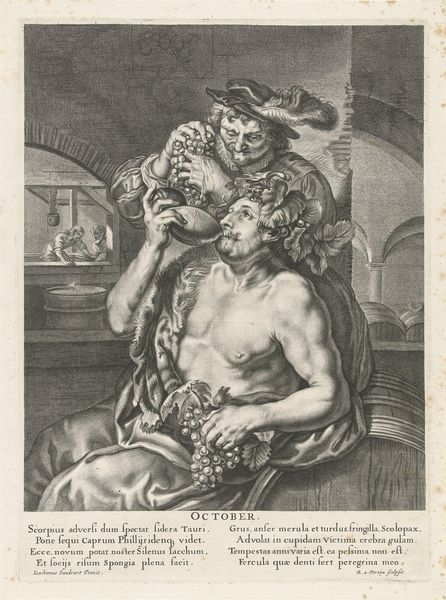
Titel: Oktober: Bacchus die wijn drinkt
Künstler: Reinier van Persijn
Standort: Amsterdam
Institution: Rijksmuseum
Schlagwörter: mann, brust, hut, männer, stuhl, trinken, rahmen, schüssel, spiegel, haare, trauben, liebe, arch, chair, hat, men, women, wein, black, hair, old, robe, sit, sitting, picture, print, tor, geschirr, druck, text, wine, fass, küche, feather, food, fruit, man, naked, roman, house, water, oktober, fässer, autumn, drawing, fur, scarf, sketch, beard, fall, breast, grape, october, drape, feast, trinkgefäß, leaves, art, god, book, chest, leaf, shading, grapes, drunk, dish, rich, drink, comic, drinking, photograph, stühl, vine, bowl, words, muscles, meal, barrel, barrels, bacchus, bachus, harvest, kitchen, hu, mans, barrell, topless, feed, cellar, cook, bunch, calender, trauben#, feathered hat, grape leaves, snack, grape bunch, dyonisius, squeeze, barrells, baking, sqeeze, sip, scorpio, fed, musclar, waschanlage